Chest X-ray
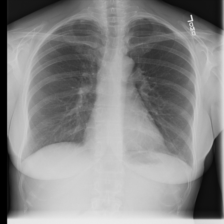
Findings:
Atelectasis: negative
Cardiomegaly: negative
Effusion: negative
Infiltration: negative
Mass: negative
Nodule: negative
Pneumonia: negative
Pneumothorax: negative
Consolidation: negative
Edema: negative
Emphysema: negative
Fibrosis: negative
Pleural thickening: positive
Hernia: negative